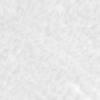
Label: no_change